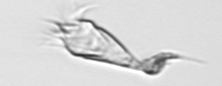
Label: Paratontonia_gracillima